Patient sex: M
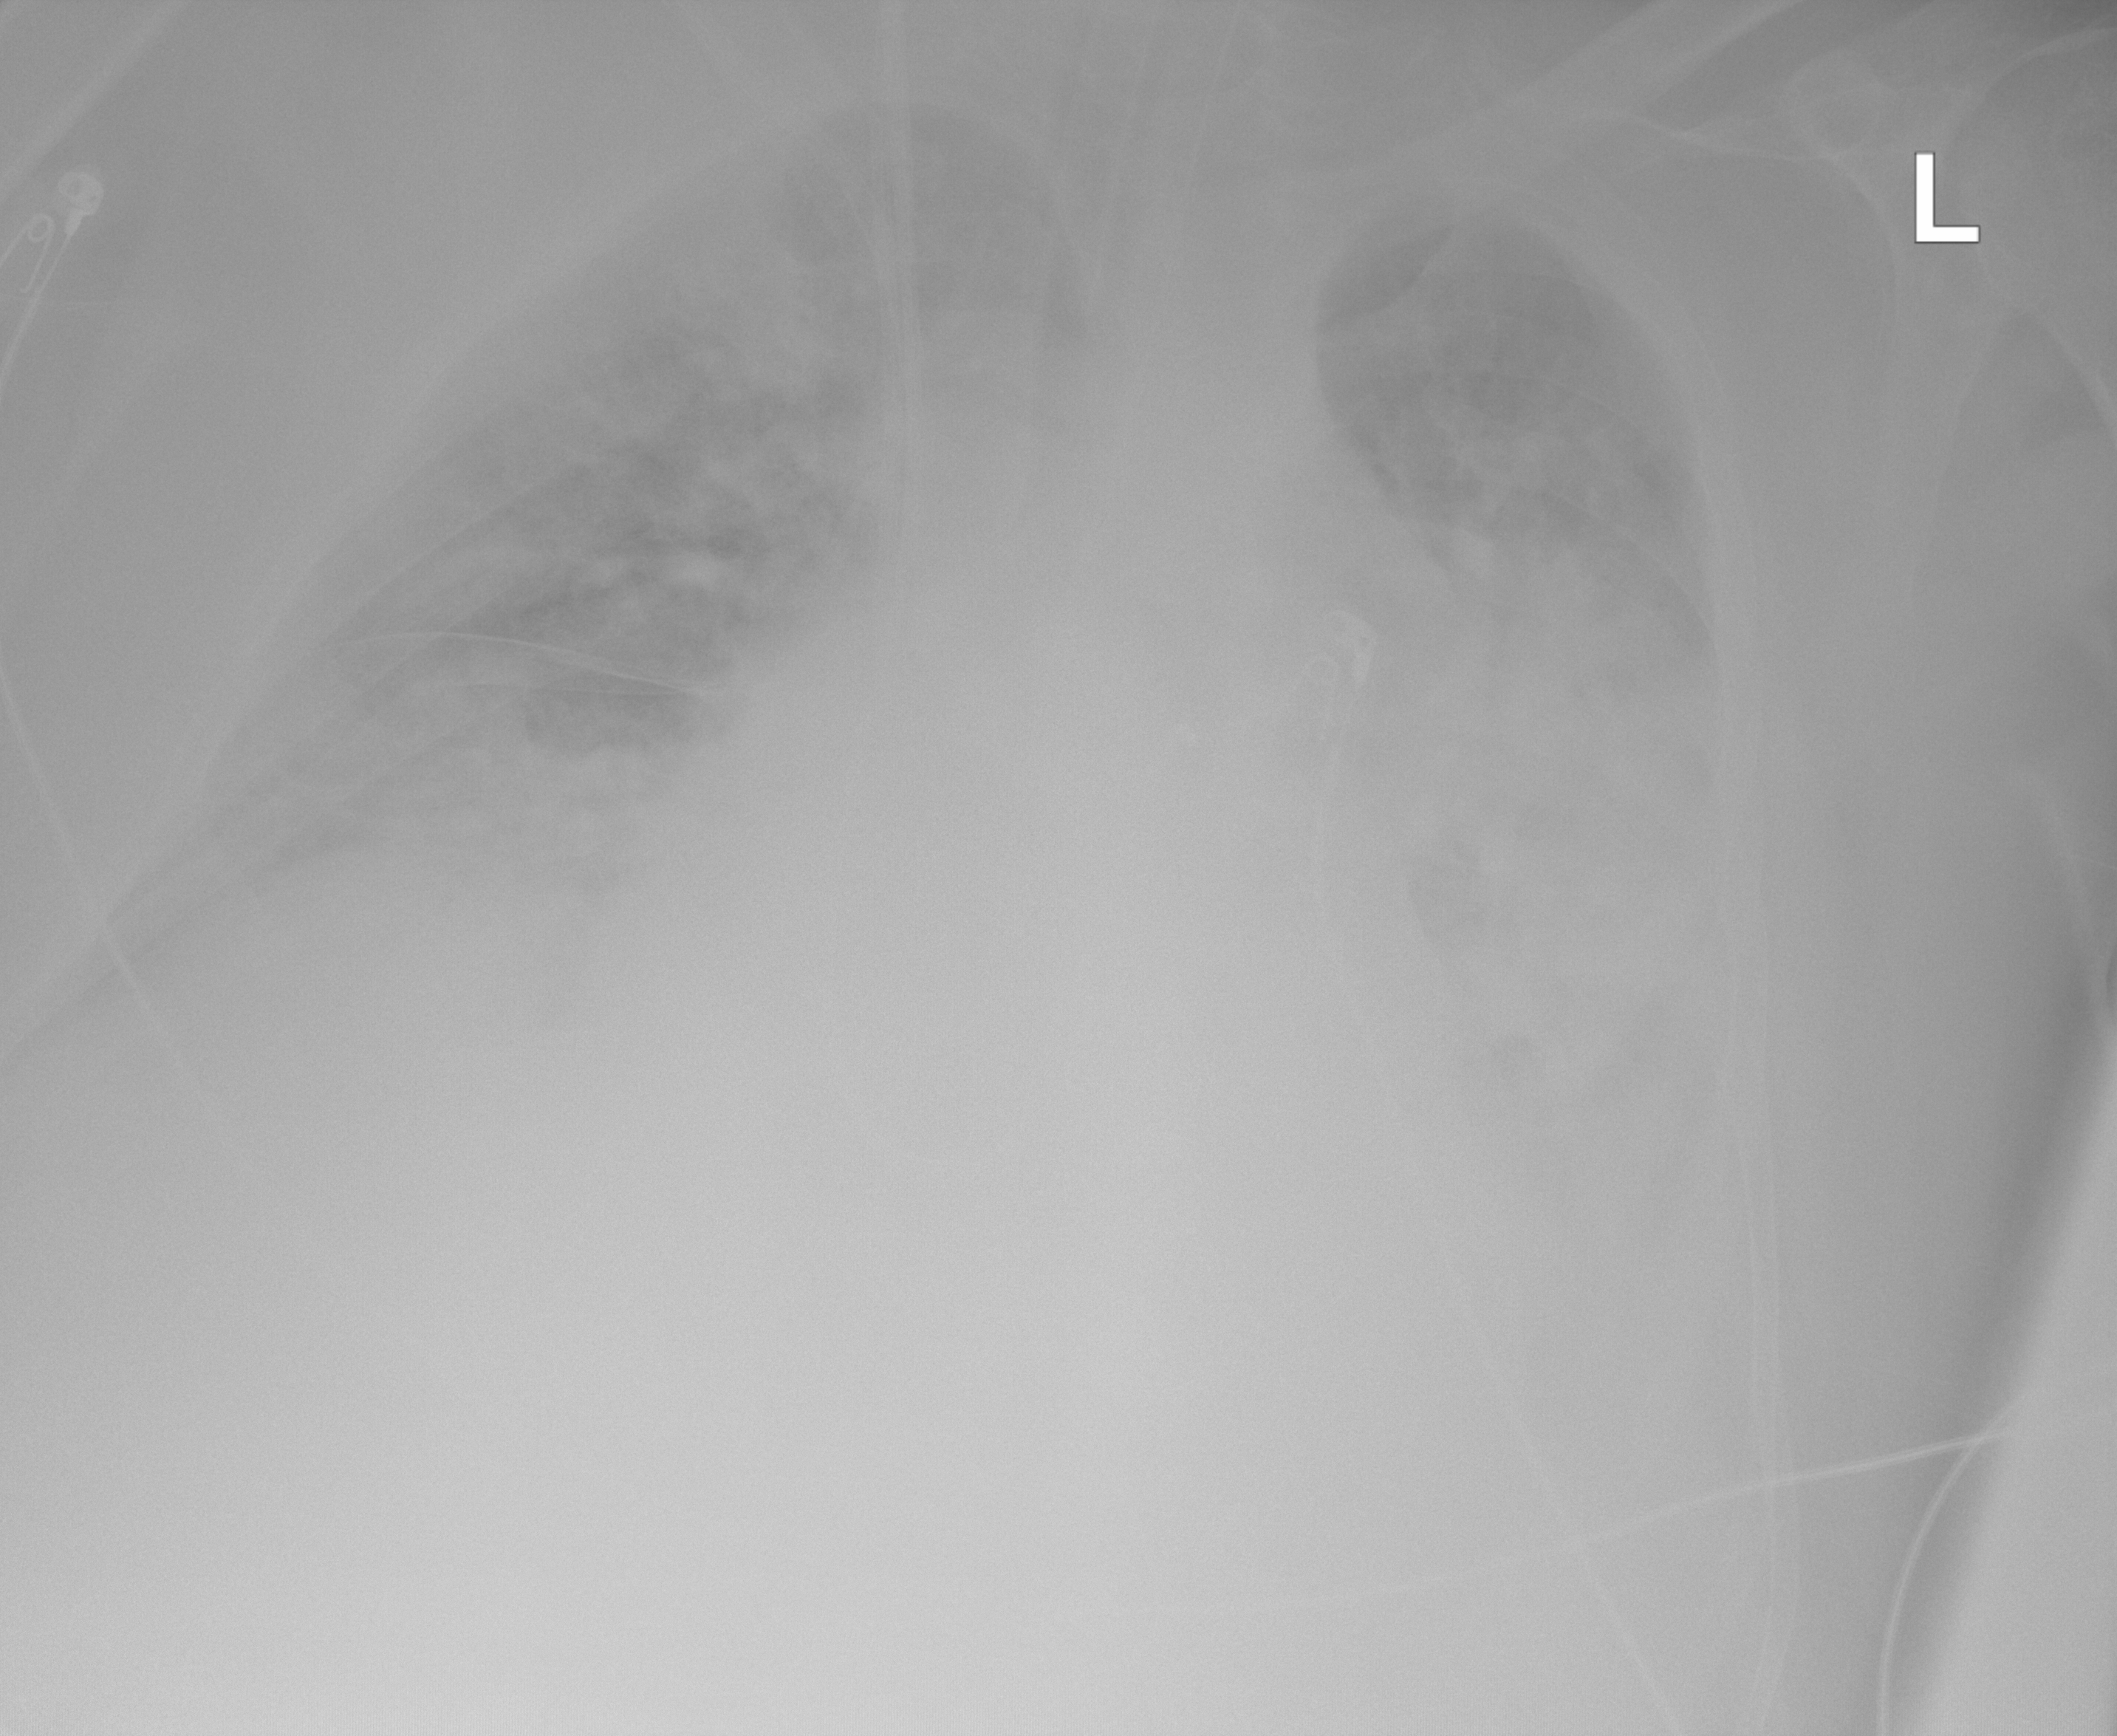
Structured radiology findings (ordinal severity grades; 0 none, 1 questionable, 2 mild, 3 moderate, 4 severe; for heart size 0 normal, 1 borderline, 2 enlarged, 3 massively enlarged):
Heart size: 2
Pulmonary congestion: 2
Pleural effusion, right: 2
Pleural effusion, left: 2
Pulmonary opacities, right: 3
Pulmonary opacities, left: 4
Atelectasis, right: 2
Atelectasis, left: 2